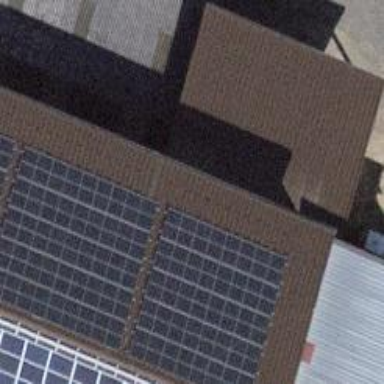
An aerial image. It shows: Solar power generator using photovoltaic method with solar photovoltaic panel types.